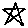
Label: star